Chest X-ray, AP view. Patient: 59 years old, sex F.
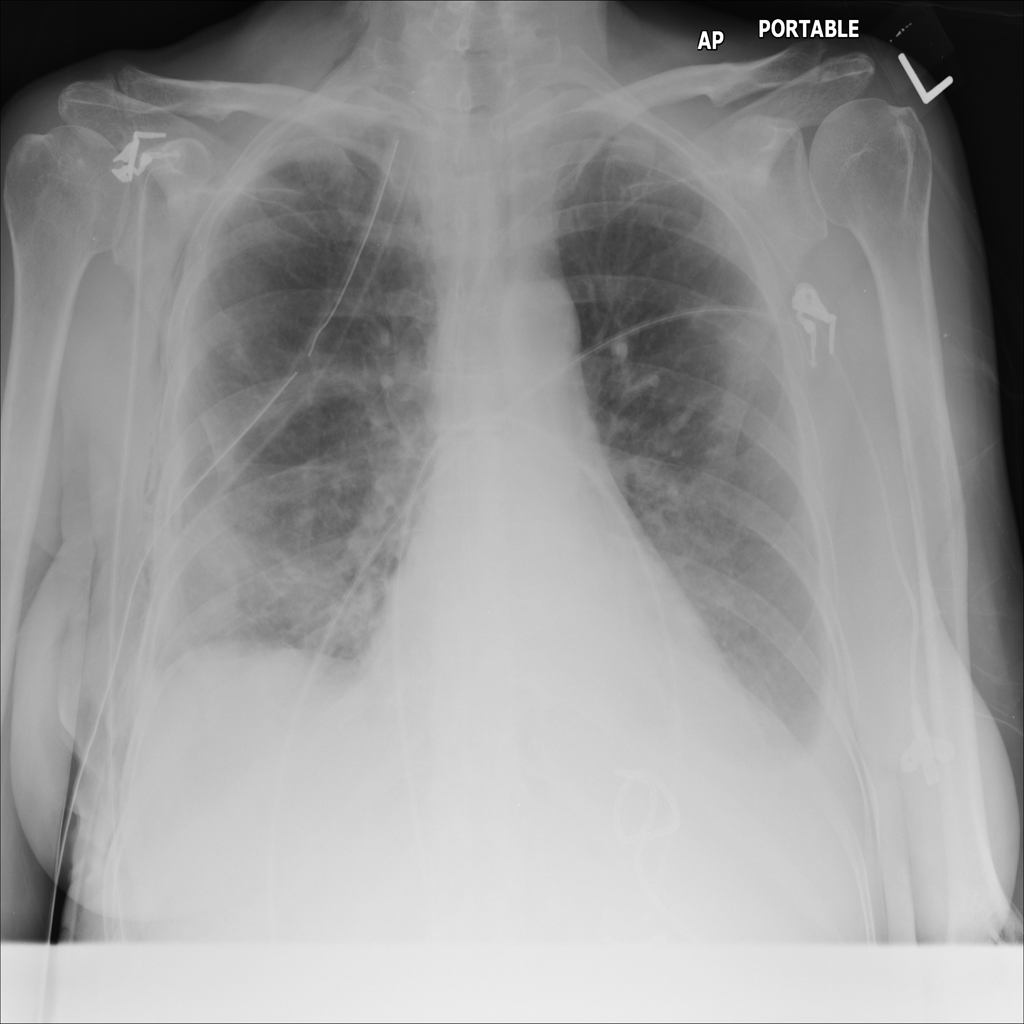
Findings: Effusion, Emphysema